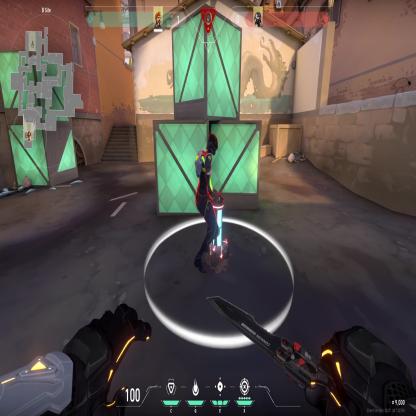
Label: planted spike ; enemy